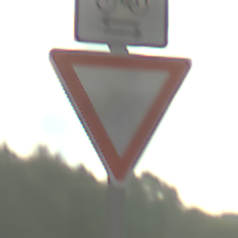
Verkehrszeichen: VorfahrtGewaehren
Zusatzzeichen oben: RichtungsangabeDurchPfeile9
Umgebung: Outdoor, Nature
Tageszeit: MorningAfternoon
Wetter: Clear
Licht: Natural
Jahreszeit: NotSpecified
Kontrast: HighContrast